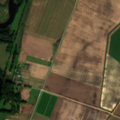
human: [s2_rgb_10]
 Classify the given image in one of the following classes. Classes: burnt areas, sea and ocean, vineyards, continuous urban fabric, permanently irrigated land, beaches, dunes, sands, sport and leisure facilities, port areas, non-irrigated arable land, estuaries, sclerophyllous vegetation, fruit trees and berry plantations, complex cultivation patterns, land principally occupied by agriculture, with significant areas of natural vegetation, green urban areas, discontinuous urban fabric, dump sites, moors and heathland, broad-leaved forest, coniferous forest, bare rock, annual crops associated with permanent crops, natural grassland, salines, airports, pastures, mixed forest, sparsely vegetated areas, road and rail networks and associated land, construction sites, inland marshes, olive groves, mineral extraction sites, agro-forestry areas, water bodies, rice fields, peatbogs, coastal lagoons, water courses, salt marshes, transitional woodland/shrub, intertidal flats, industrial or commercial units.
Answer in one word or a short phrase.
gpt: non-irrigated arable land, complex cultivation patterns, land principally occupied by agriculture, with significant areas of natural vegetation